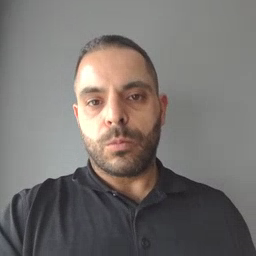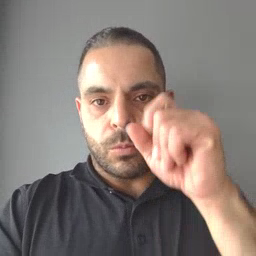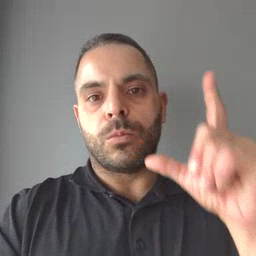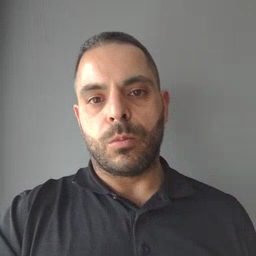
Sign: awake